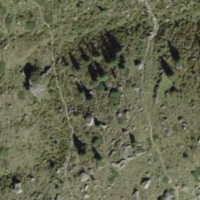
EUNIS habitat code: 23
Species observed at this site:
Geum montanum